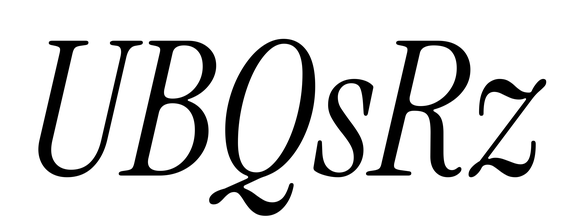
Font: InstrumentSerif-Italic